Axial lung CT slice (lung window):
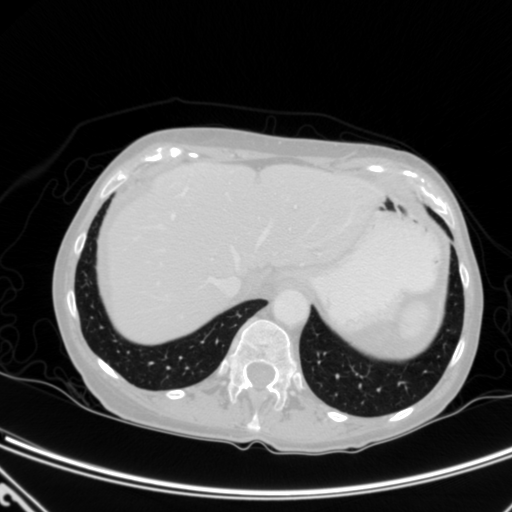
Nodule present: no